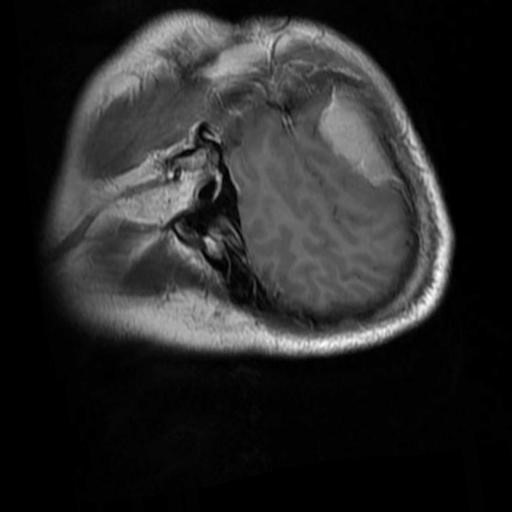
Label: brain_menin